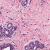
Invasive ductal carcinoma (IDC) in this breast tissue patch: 0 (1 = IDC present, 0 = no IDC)